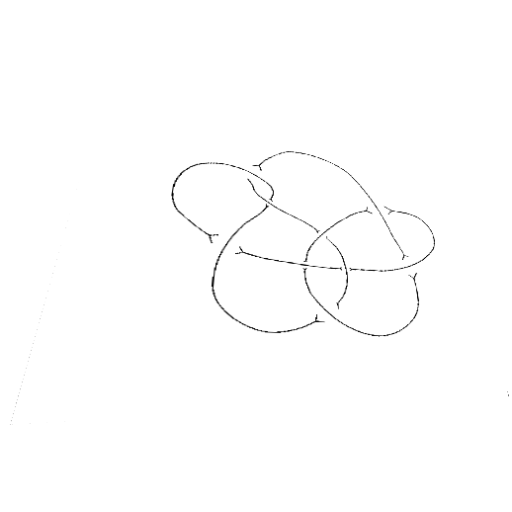
Crossing number: 9